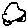
Label: car